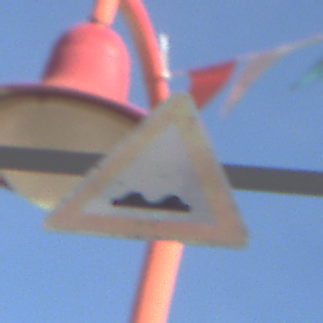
Verkehrszeichen: UnebeneFahrbahn
Umgebung: Outdoor, Special
Tageszeit: MorningAfternoon
Wetter: PartlyCloudy
Licht: Natural
Jahreszeit: NotSpecified
Kontrast: HighContrast